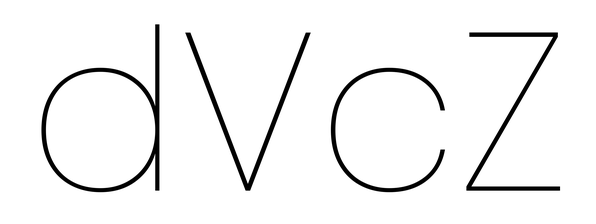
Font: Poppins-Thin